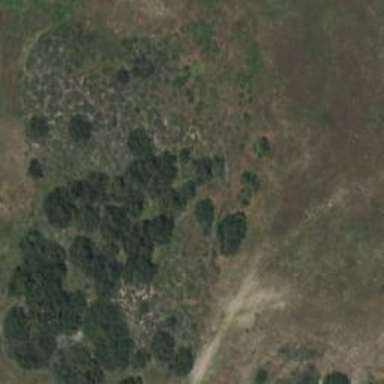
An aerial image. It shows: Scrub vegetation covering the land.